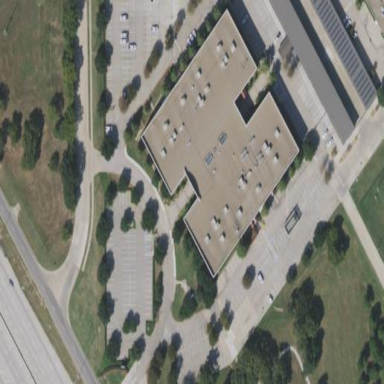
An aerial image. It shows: Building.